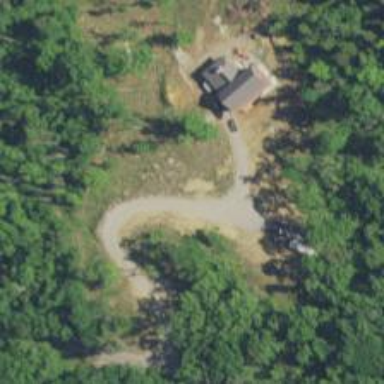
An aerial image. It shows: Driveway.